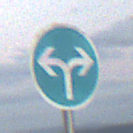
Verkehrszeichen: VorgeschriebeneFahrtrichtungRechtsOderLinks
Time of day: SunriseSunset
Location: Outdoor (Nature)
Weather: PartlyCloudy
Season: NotSpecified
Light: Natural